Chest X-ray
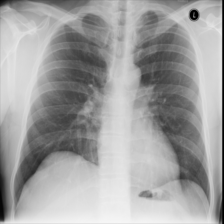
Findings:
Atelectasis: negative
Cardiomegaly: negative
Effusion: negative
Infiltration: negative
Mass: negative
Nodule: negative
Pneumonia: negative
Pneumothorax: negative
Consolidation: negative
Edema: negative
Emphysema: negative
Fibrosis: negative
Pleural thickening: negative
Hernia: negative